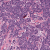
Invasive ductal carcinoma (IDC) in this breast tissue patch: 1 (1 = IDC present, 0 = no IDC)